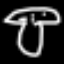
Label: mushroom